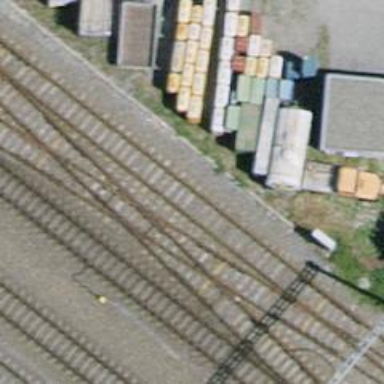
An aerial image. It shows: Railway crossing.